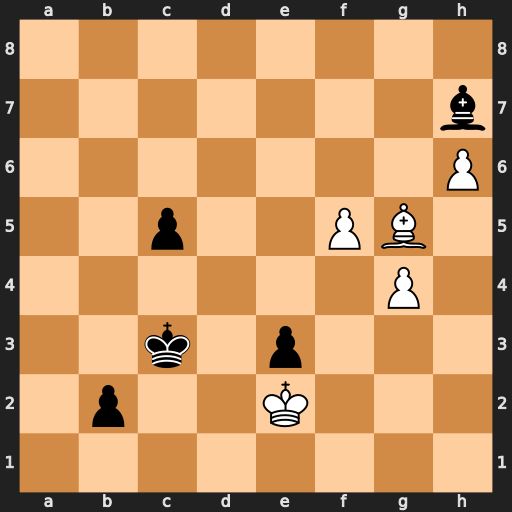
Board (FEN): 8/7b/7P/2p2PB1/6P1/2k1p3/1p2K3/8
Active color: w
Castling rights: -
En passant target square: -
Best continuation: Bf6+ Kc4 Bxb2